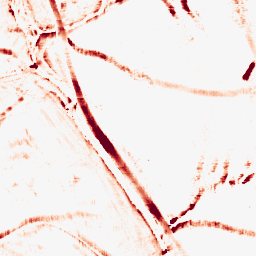
Category: morphological
Decomposition family: morphological_rect
Decomposition parameters: operation: opening
width: 10
height: 10
Upsampling method: sinc_hamming
Upsampling parameters: scale: 8
kernel_size: 16
Upsampling scale: 8